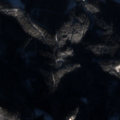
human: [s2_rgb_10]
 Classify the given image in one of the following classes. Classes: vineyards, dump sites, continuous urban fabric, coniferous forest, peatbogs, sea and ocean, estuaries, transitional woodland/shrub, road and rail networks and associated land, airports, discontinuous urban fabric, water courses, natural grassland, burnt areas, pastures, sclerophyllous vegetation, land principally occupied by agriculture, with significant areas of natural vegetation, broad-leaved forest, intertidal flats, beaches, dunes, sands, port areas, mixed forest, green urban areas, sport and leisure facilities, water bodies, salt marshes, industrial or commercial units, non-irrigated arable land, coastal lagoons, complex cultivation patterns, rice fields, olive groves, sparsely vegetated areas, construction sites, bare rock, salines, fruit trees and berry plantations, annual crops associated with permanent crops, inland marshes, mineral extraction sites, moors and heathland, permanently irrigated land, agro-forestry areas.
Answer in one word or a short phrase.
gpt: coniferous forest, mixed forest